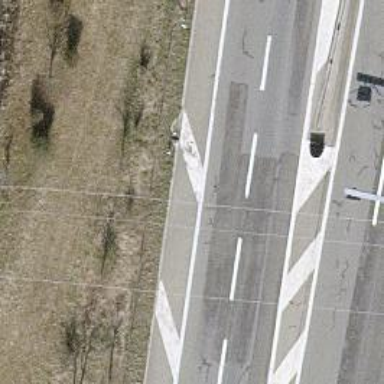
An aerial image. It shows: Trunk link highway.